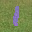
Label: 1